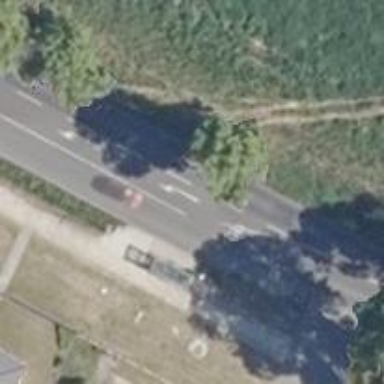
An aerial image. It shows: Secondary road with asphalt surface.